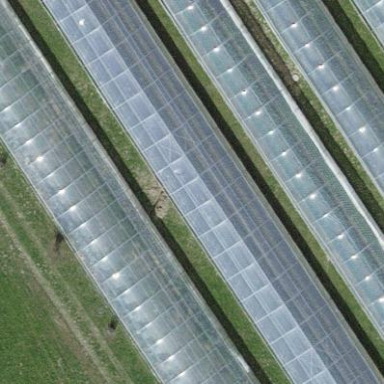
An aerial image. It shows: Greenhouse.